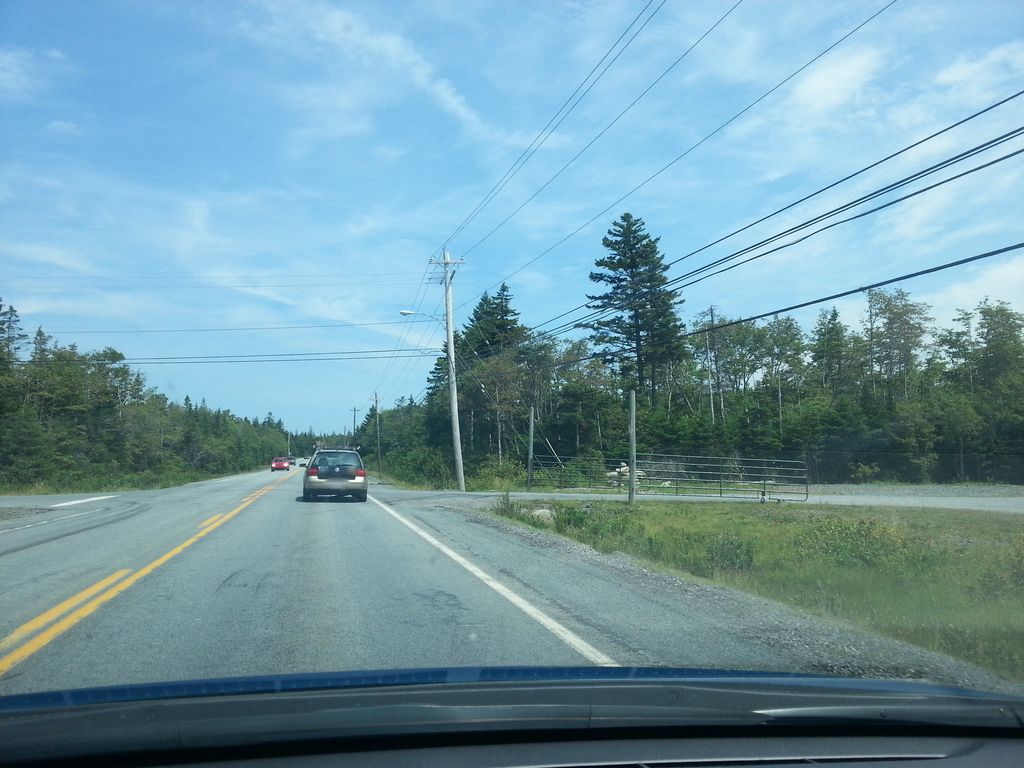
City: halifax